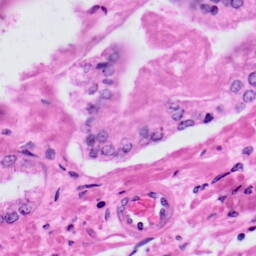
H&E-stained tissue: Prostate